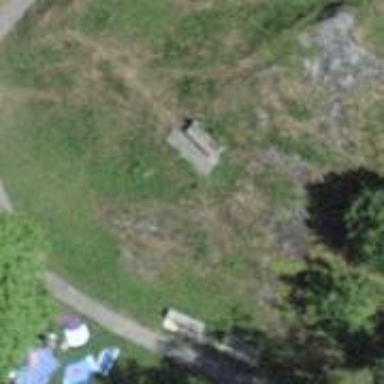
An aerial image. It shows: Bench for seating.